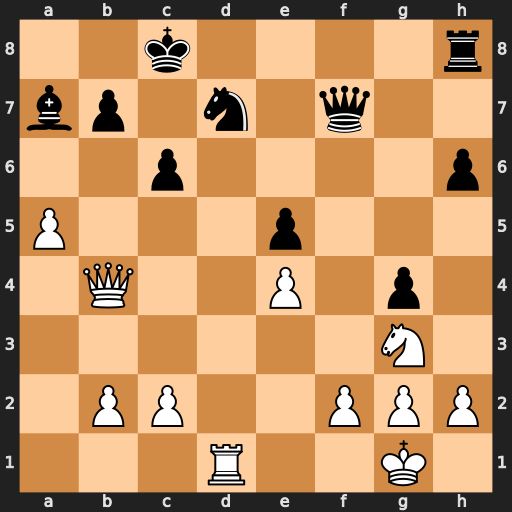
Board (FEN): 2k4r/bp1n1q2/2p4p/P3p3/1Q2P1p1/6N1/1PP2PPP/3R2K1
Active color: w
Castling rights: -
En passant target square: -
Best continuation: Nf5 Bc5 Qxc5